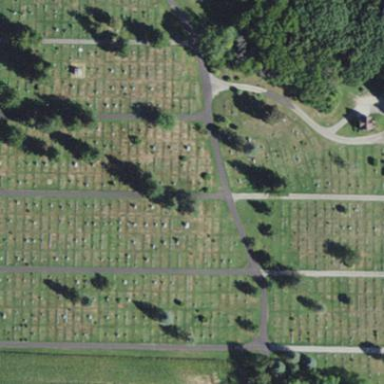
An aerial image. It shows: Cemetery.